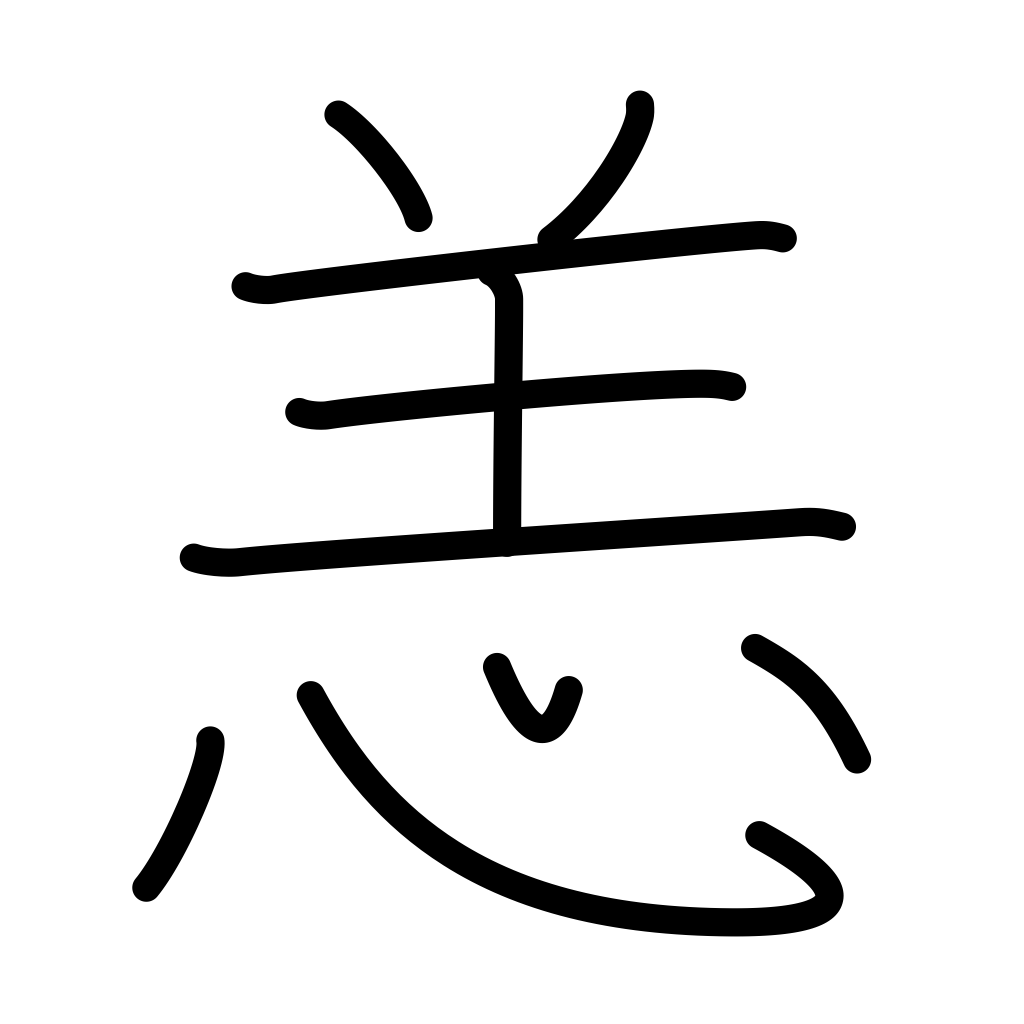
Meaning: illness